Question: I have a label with this content: 'Fol_Der' (Folder with the d underlined for an Alt shortcut).
The element it is targeting is an Expander.
My goal is that when the user presses + the Expander will expand.
However all I get when it is pressed is a dashed outline:

How can I target it properly so it would expand?
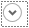
Answer: define a command
'''
public static RoutedUICommand ExpandFolderCommand{ get; private set; }
ExpandFolderCommand= new RoutedUICommand("ExpandFolderCommand", "ExpandFolderCommand", typeof(Commands), new InputGestureCollection {
new KeyGesture(Key.D, ModifierKeys.Alt, "Alt+D") });
'''
then define your command binding in your Window/UserControl
'''
<UserControl.CommandBindings>
<CommandBinding Command="{x:Static ExpandFolderCommand}"
Executed="ExpandFolderCommand_Executed"
CanExecute="ExpandFolderCommand_CanExecute"/>
</UserControl.CommandBindings>
'''
the ExpandFolderCommand_Executed should expand your expander
for further reading <URL>